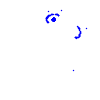
Particle: proton